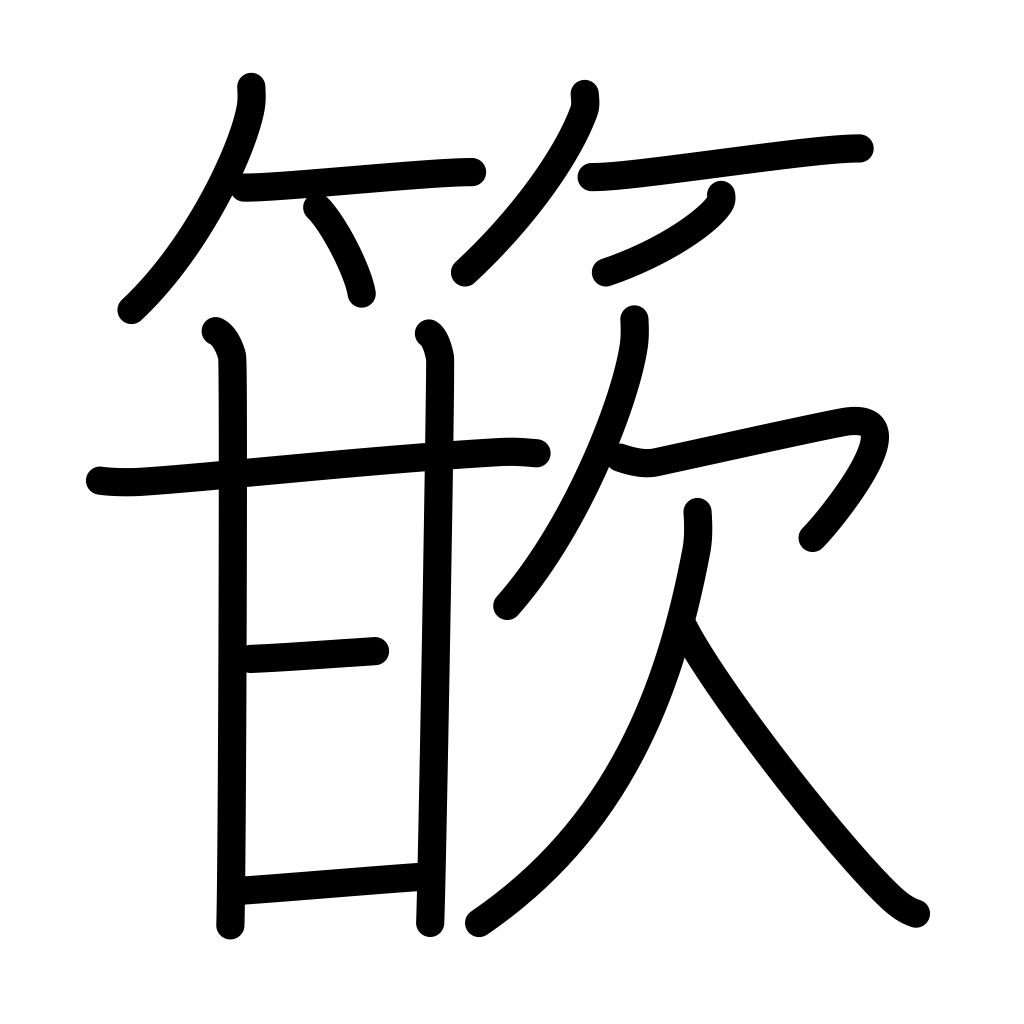
Meaning: inlay, set in, fall into, rugged